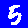
Digit: 5